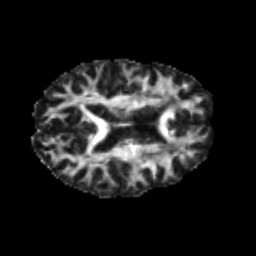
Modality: FA
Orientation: axial
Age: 24
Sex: male
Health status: healthy
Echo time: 0.074 s